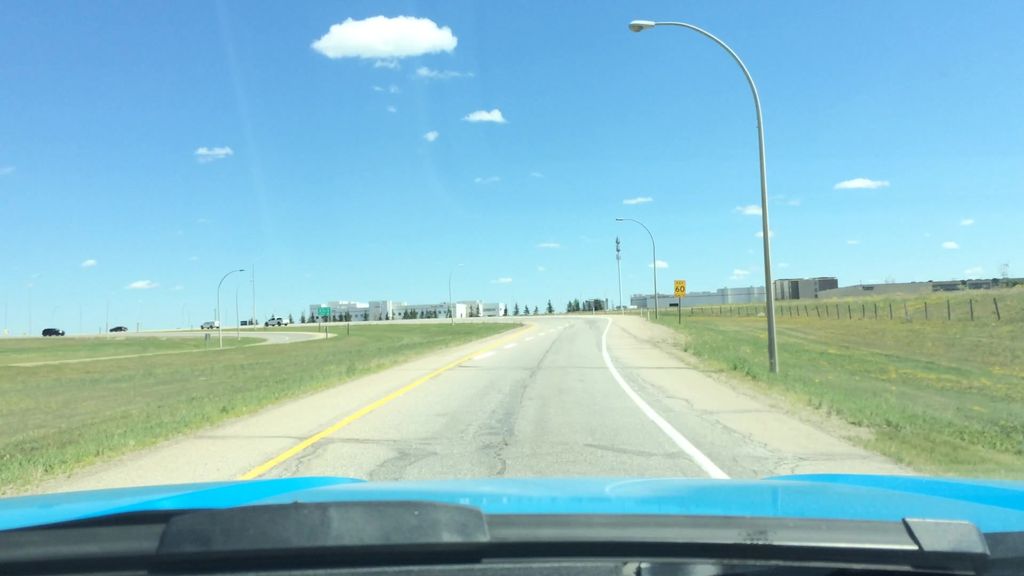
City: calgary